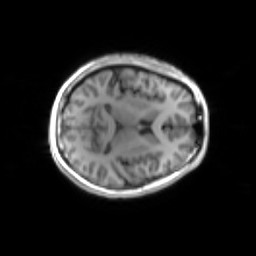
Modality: inplaneT1
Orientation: axial
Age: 19
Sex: male
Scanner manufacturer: siemens
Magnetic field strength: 3 T
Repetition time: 1.2 s
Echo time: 0.00251 s